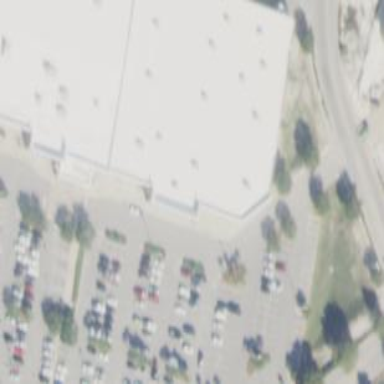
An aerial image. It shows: Building.